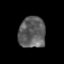
Tissue: skin
Cell type: Epithelial cells
Senescence score: 0.1972
Nuclear area (px): 826
Mean DAPI intensity: 94.044